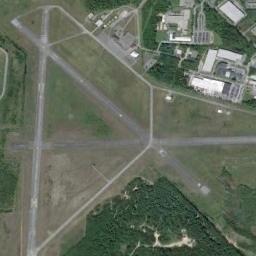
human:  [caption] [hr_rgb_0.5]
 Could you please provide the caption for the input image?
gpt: An airport is in the middle of grass next to many buildings and trees .

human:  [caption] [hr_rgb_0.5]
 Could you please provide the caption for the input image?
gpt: An airport with some staggered runways on the lawn while the forest and some buildings beside .

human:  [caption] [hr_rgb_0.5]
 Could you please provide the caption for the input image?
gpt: This airport has only one runway, And its color is white .

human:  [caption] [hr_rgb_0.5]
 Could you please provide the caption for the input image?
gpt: Several intersecting runways in this airport surrounded by green spaces .

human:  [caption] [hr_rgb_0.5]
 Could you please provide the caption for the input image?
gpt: The three roads of the airport intersect .